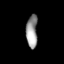
Tissue: lung
Cell type: Endothelial cells
Senescence score: 0.5668
Nuclear area (px): 370
Mean DAPI intensity: 150.905